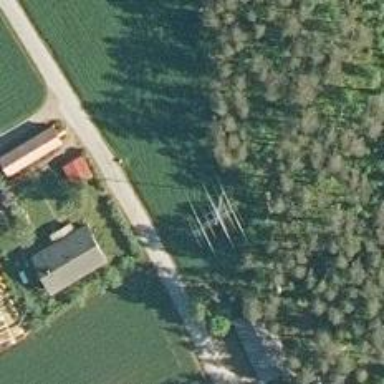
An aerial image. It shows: Mast tower used for communication.